Question: The picture shows the balloon popping problem. You need to pop all the balloons in a certain order. The reward for popping a red balloon is the product of itself and the value on the balloons to the left and right. The reward for popping a gold balloon is doubled, and the reward for popping a black balloon becomes negative. If there is no balloon on the left or right, multiply the value by 1. You only need to find the maximum reward and keep only the final value
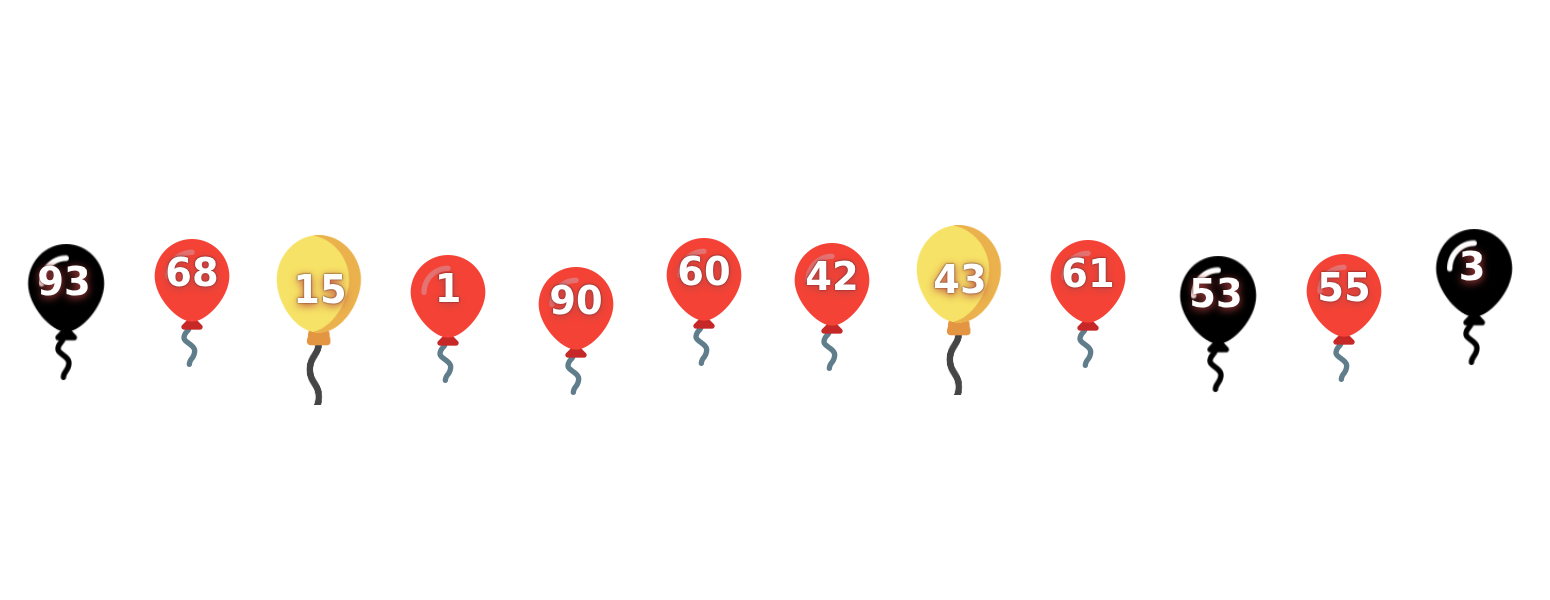
Answer: 2450829